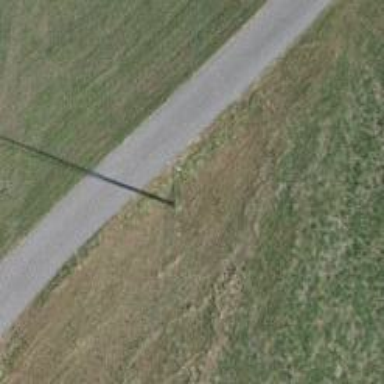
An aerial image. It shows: Utility pole as the man-made structure.